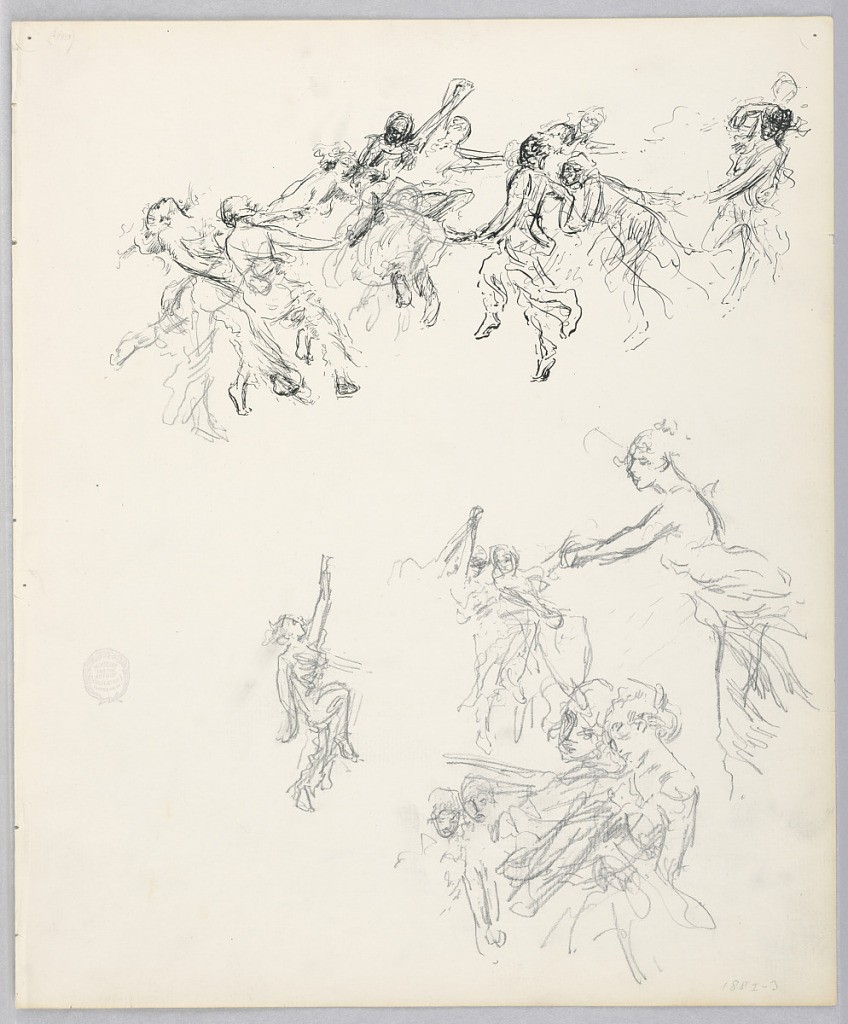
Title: Study for a dancing women, “Moods to Music,” Mendelssohn Glee Club, New York, NY
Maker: Robert Frederick Blum, American, 1857–1903
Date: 1893–1895
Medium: Pen and ink, graphite on laid paper
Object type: Drawing
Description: Sketch of women dancing figures. At top, a crowd with linked hands encircles a female figure dancing at the center. At lower right, studies of individuals and pairs of female dancers in motion.